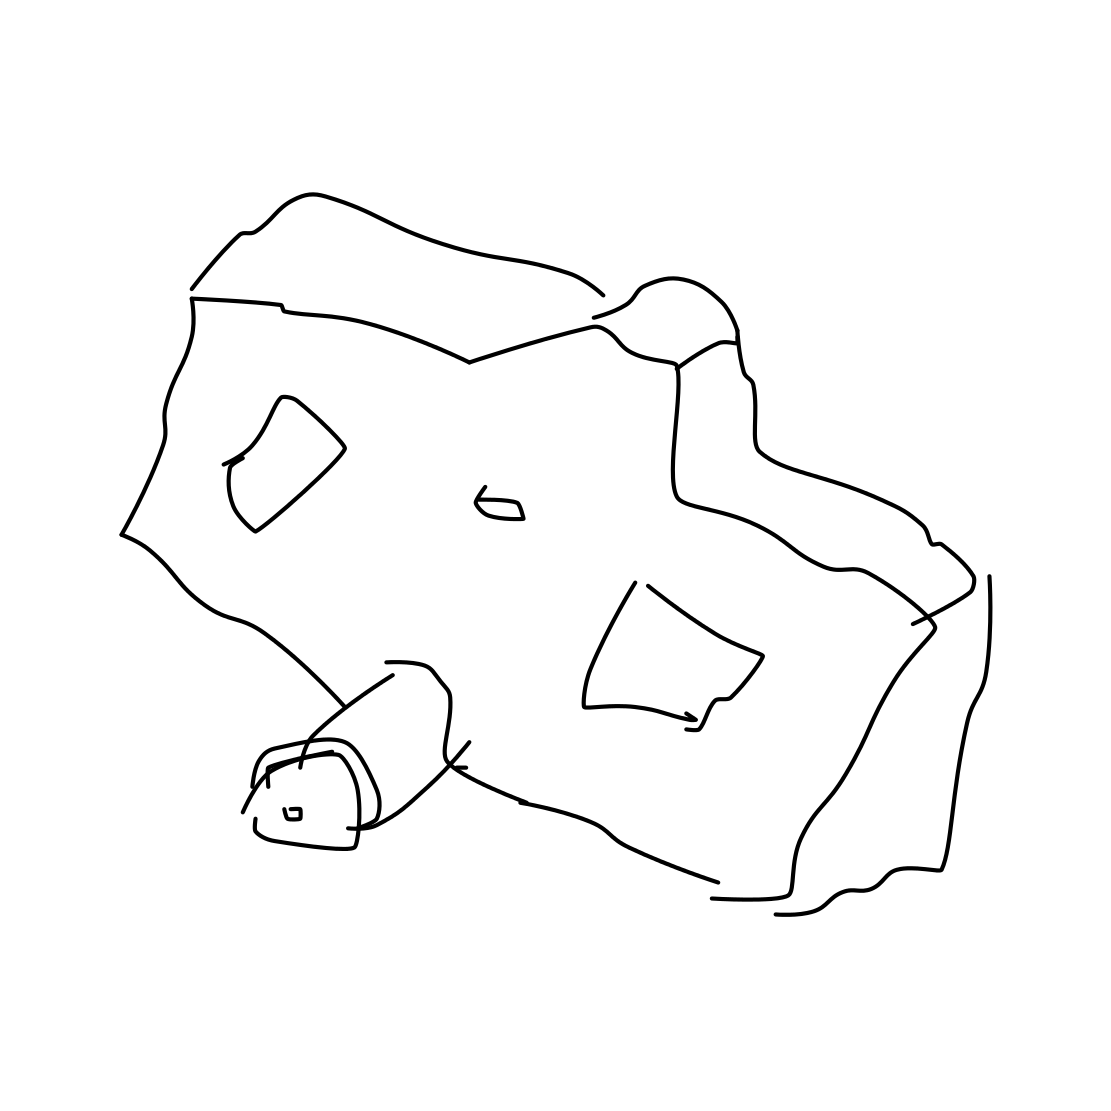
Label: camera